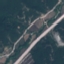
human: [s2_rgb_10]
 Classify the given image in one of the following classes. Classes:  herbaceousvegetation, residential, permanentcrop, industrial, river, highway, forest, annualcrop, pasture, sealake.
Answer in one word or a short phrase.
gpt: Highway